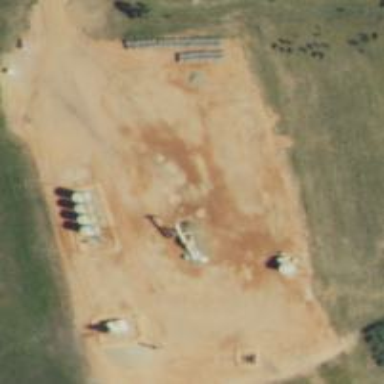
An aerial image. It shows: Petroleum well.